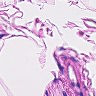
Metastatic tissue present: no